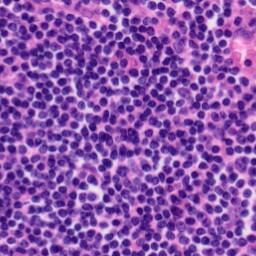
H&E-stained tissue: Tonsil